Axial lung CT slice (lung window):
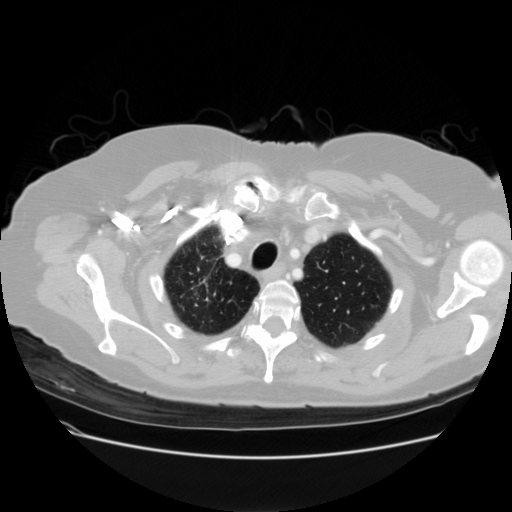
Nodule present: no